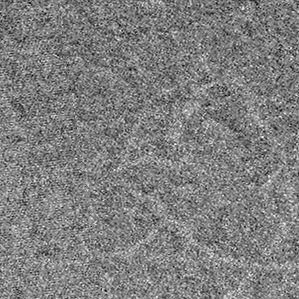
Label: frost